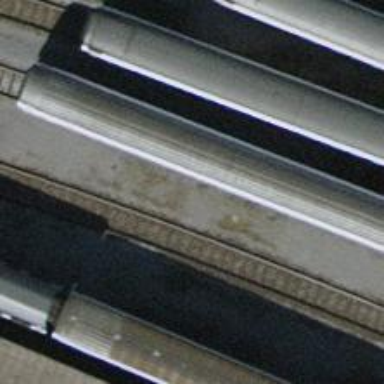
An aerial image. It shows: Railway yard with one track.